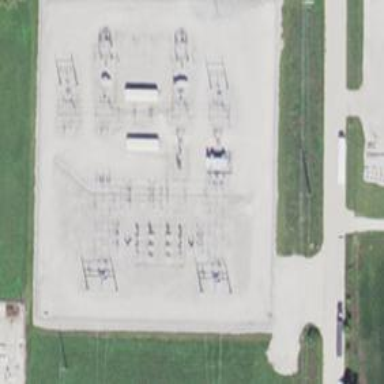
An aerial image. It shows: Switch for power supply.